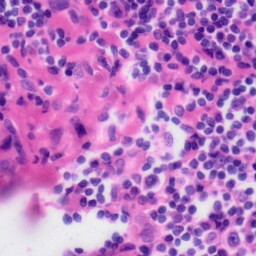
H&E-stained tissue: Tonsil